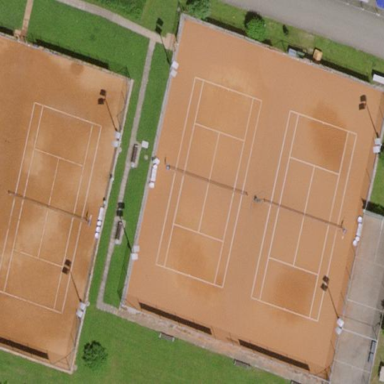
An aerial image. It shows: Tennis court in leisure pitch.